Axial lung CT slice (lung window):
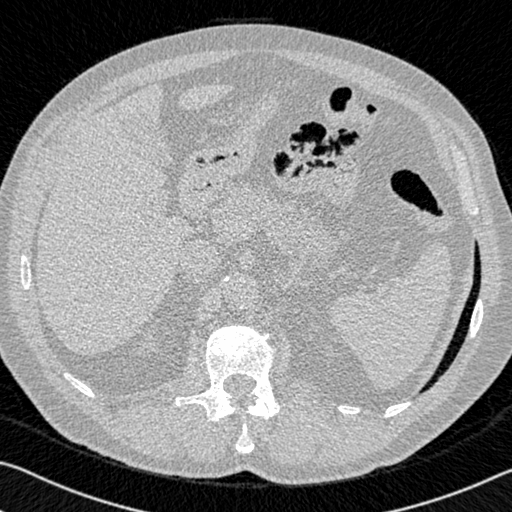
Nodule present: no